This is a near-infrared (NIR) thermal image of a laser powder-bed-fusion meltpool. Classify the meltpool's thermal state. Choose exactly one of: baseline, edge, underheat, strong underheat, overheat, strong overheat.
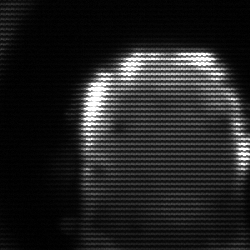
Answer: baseline